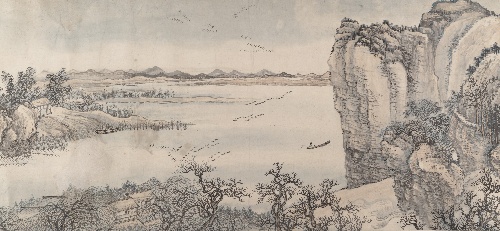
Title: 清  王翬  倣巨然燕文貴山水圖  卷|Landscape in the Style of Juran and Yan Wengui
Artist: Wang Hui
Artist bio: Chinese, 1632–1717
Date: Dated 1713
Object type: Handscroll
Classification: Paintings
Medium: Handscroll; ink and color on paper
Culture: China
Period: Qing dynasty (1644–1911)
Dimensions: Image: 12 1/4 x 158 3/8 in. (31.1 x 402.3 cm)
Overall with mounting: 12 7/8 x 359 1/8 in. (32.7 x 912.2 cm)
Department: Asian Art
Credit line: Ex coll.: C. C. Wang Family, Gift of Douglas Dillon, 1979
Accession year: 1979
Repository: Metropolitan Museum of Art, New York, NY
Tags: Mountains|Landscapes|Boats